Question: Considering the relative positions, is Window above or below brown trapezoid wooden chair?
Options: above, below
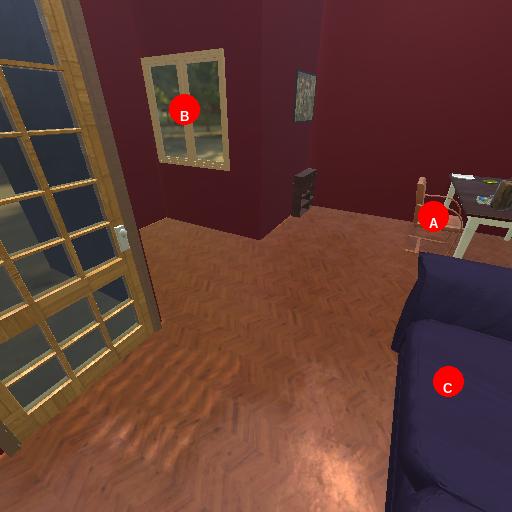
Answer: above